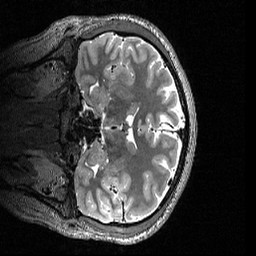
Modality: T2w
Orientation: coronal
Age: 25
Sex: male
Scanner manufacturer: siemens
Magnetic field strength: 3 T
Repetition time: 3.2 s
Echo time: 0.56 s